Question: I have an 'outer' 'div', inside it I've got 3 nested divs.
First one only got text inside, second got 2 buttons with '.btn .btn-primary .btn-xs' and '.btn .btn-danger
Third div only got inside a table with '.table .table-condensed'.
However I've got an unwanted space between buttons div and table, I've tried using 'margin' and 'padding' rules, also tried out '!important' but got not results.
This is how it looks like:

As it can be seen there's a space between the two buttons and the table below.
This is the markup:
'''
<div id="outer">
<div id="parametros">
<div id="tituloParametros"><span>Ingresa los puntos conocidos x,f(x)</span></div>
<div id="botonesTabla">
<button type="button" id="btnAgregarPunto" class="btn btn-primary btn-xs">+</button>
<button type="button" id="btnEliminarPuntos" class="btn btn-danger btn-xs">Borrar</button>
</div>
<div id="divTablaParametros">
<table id="tablaParametros" class="table table-condensed"></table>
</div>
<input type="text" class="input-medium" placeholder="Aproximar" id="a">
<button id="ok" type="button" class="btn btn-success btn-md">
<span class="glyphicon glyphicon-check"></span> Calcular y graficar
</button>
</div>
<div id="resultados">
<div id="graficos">
<div id="bars" class="barslagrange"></div>
<div id="fx" class="fxlagrange"></div>
<!--<div id="pinchetabla" class="pinchetabla">Tabla inutil</div>-->
</div>
<div id="loquerealmenteimporta"></div>
</div>
</div>
'''
And this is the CSS file:
'''
#argumentos {
padding-top: 5px;
padding-bottom: 5px;
padding-left: 100px;
background-color: #0080FF;
color: white;
font-weight: bold;
}
#outer{
padding-left: 15px;
padding-top: 15px;
width: 1350px;
height: 640px;
}
#parametros {
float:left;
width: 20%;
height: 100%;
text-align: center;
padding-right: 5px;
background-color: #F8F8F8;
}
#tituloParametros {
height: 9%;
width: 100%;
text-align:center;
display: table;
}
#tituloParametros > span {
display: table-cell;
vertical-align: middle;
font-weight: bold;
}
#botonesTabla {
text-align: right;
height: 15%;
width: 100%;
margin-top: 3px !important;
margin-bottom: 2px !important;
padding-bottom: 3px !important;
}
#divTablaParametros {
margin-top: 1px !important;
padding-top: 2px !important;
height: 40%;
width: 100%;
padding-left: 10px;
padding-right: 7px;
overflow-y: scroll;
}
.punto {
color: black !important;
}
#a {
font-weight: bold;
}
#ok {
margin-top: 10px;
font-weight: bold;
}
#resultados {
float:right;
width: 80%;
height: 100%;
padding-left: 10px;
}
#graficos {
height: 75%;
width: 100%;
}
.barslagrange {
float: left;
height: 100%;
width: 65%;
}
.barsdiferencias {
float: left;
height: 100%;
width: 37%;
}
.fxlagrange {
float: left;
height: 100%;
width: 35%;
}
.fxdiferencias {
float: left;
height: 100%;
width: 23%;
}
.pinchetabla {
float: left;
height: 100%;
width: 40%;
background-color: orange;
}
#loquerealmenteimporta {
height: 25%;
width: 100%;
}
.navbar {margin-bottom:0px !important;}
.table-bordered {font-size: 11px;}
.table {font-size: 11px;}
.btn-argumentos {width: 350px; font-weight: bold !important;}
'''
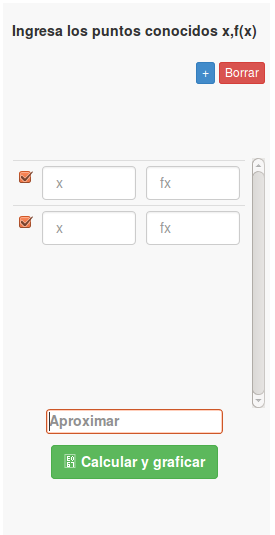
Answer: 'height: 15%;' on '#botonesTabla'. You are specifically telling it to have a height, margins and padding won't change that, change its height.